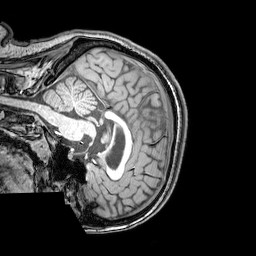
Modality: T1w
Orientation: sagittal
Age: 23
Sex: female
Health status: healthy
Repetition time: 0.081 s
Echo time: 0.037 s